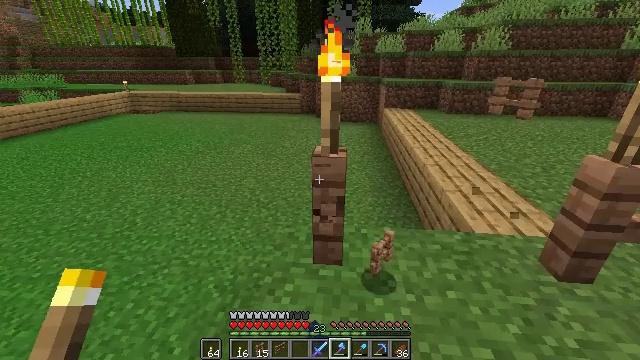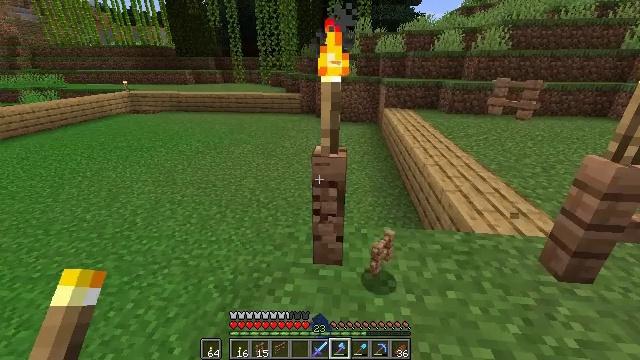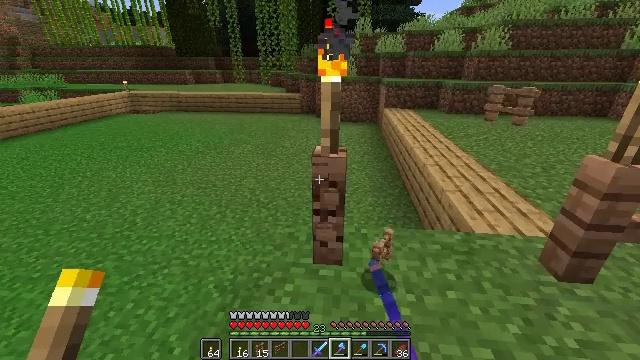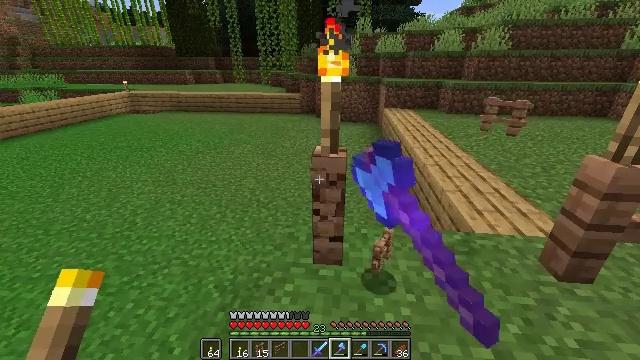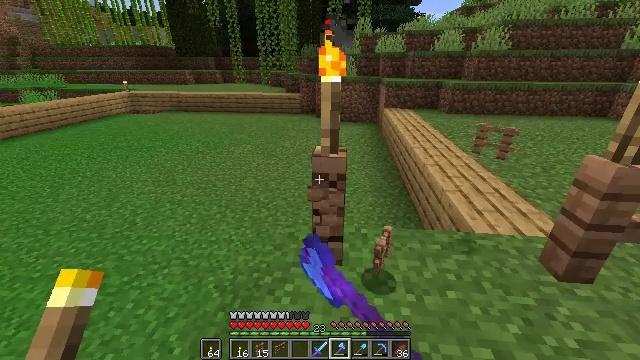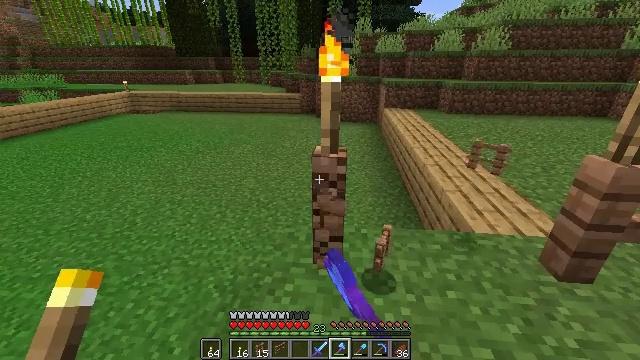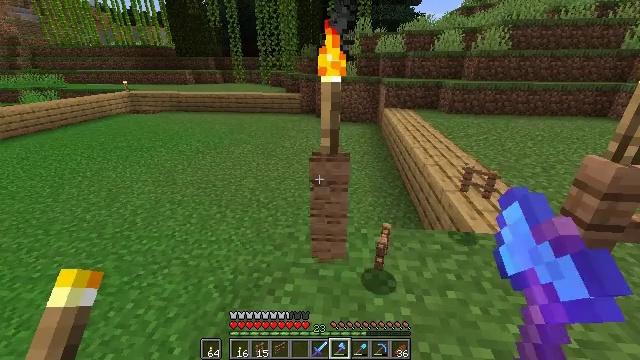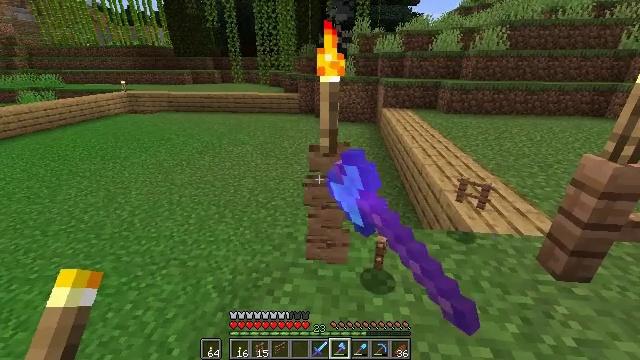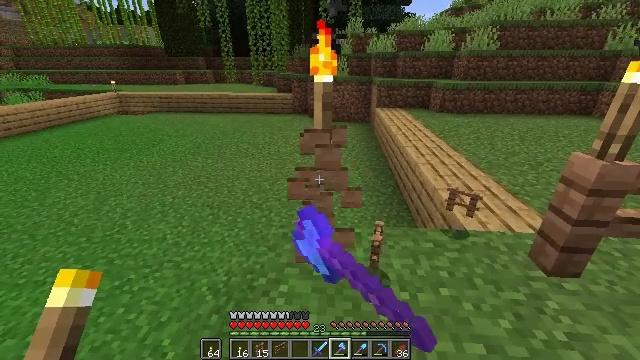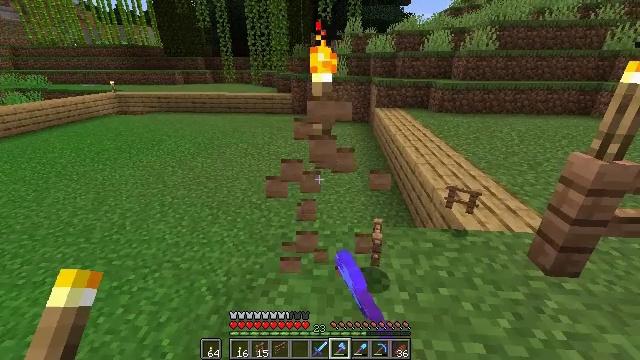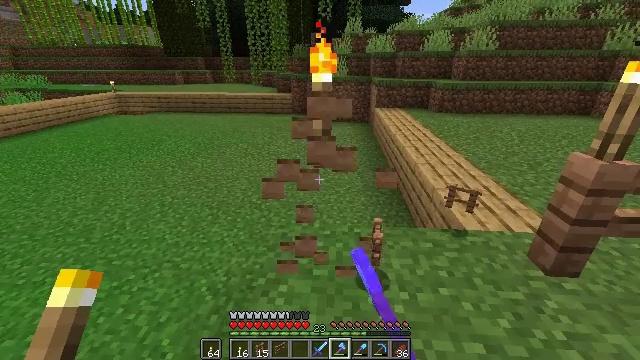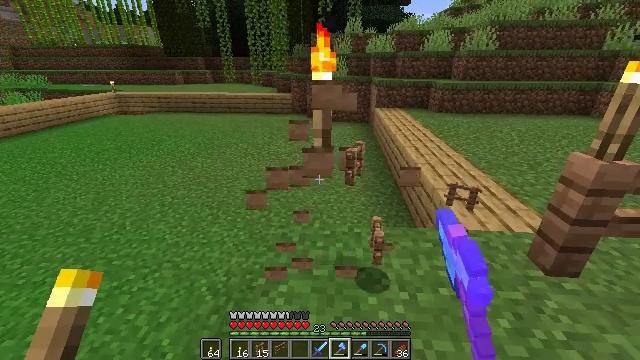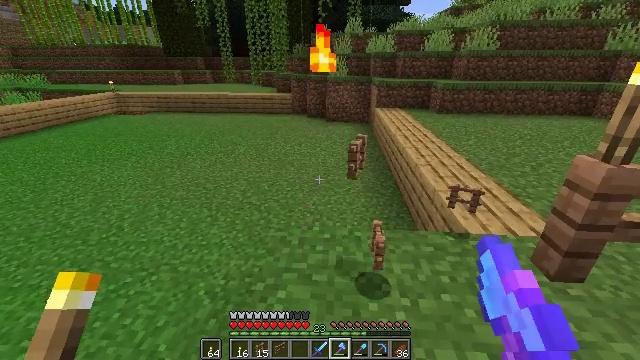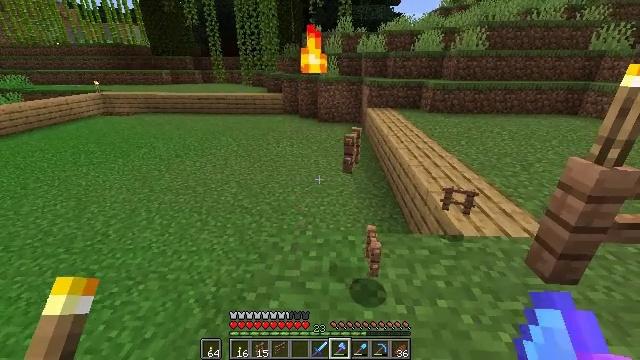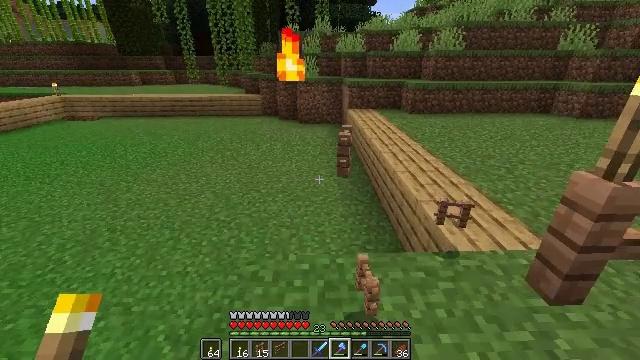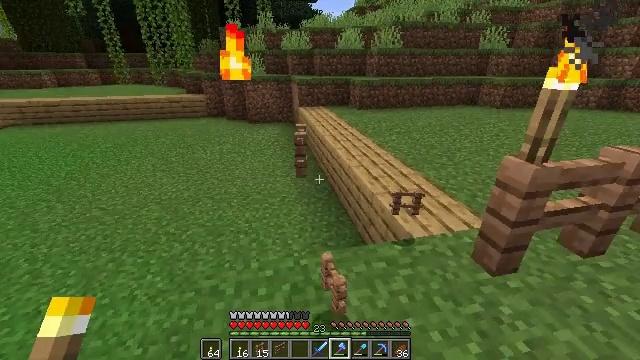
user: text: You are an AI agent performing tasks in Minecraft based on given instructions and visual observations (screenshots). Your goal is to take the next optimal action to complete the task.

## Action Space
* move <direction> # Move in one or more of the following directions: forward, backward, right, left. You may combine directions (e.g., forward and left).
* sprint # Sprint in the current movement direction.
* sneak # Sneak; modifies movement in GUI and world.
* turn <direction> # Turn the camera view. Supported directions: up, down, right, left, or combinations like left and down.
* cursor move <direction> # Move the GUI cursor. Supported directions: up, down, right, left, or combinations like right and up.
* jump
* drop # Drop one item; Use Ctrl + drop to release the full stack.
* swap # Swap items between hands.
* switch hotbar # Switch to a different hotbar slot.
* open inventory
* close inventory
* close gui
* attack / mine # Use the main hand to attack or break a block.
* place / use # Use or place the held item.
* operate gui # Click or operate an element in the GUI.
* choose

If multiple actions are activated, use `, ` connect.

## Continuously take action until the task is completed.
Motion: motion action
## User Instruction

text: Disassemble the jungle fence from a structure.
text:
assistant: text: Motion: attack / mine
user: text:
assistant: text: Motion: attack / mine
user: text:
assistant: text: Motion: attack / mine
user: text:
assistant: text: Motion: attack / mine
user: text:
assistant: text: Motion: attack / mine
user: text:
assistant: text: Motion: attack / mine
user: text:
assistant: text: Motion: attack / mine
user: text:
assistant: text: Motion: turn right, attack / mine
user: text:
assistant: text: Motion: attack / mine
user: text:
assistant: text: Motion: attack / mine
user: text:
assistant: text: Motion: attack / mine
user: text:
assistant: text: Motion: move forward, attack / mine
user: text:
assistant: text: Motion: move forward, turn right, attack / mine
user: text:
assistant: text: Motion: move forward, turn right
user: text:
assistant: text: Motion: move forward and move left, turn right
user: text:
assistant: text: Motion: move forward and move left, turn right
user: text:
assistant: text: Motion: move forward and move left, turn right
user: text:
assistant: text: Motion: move forward and move left, turn right
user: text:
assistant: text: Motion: move forward, turn right
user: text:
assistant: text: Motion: turn right
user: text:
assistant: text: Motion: turn right
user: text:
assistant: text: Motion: turn right
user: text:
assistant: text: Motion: no_op
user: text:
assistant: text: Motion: no_op
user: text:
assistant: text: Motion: no_op
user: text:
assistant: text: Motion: attack / mine
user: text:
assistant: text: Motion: attack / mine
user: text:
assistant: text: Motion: attack / mine
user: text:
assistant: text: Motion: attack / mine
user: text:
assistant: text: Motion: attack / mine